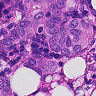
Metastatic tissue present: yes